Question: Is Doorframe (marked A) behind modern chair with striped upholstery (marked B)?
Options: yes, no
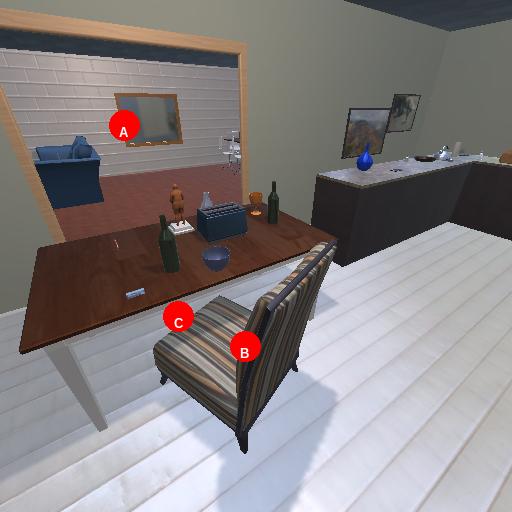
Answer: yes